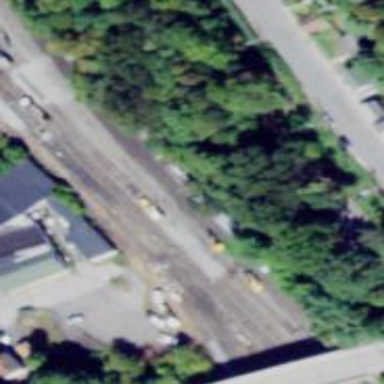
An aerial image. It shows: Railway track.